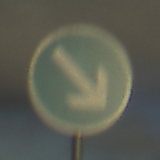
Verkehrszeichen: VorgeschriebeneVorbeifahrtRechts
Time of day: SunriseSunset
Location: Outdoor (Nature)
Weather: PartlyCloudy
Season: NotSpecified
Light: Natural